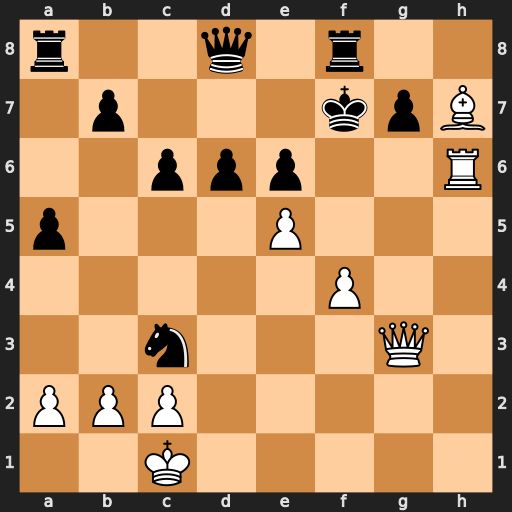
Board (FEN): r2q1r2/1p3kpB/2ppp2R/p3P3/5P2/2n3Q1/PPP5/2K5
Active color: w
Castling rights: -
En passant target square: -
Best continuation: Qg6+ Ke7 Qxe6#